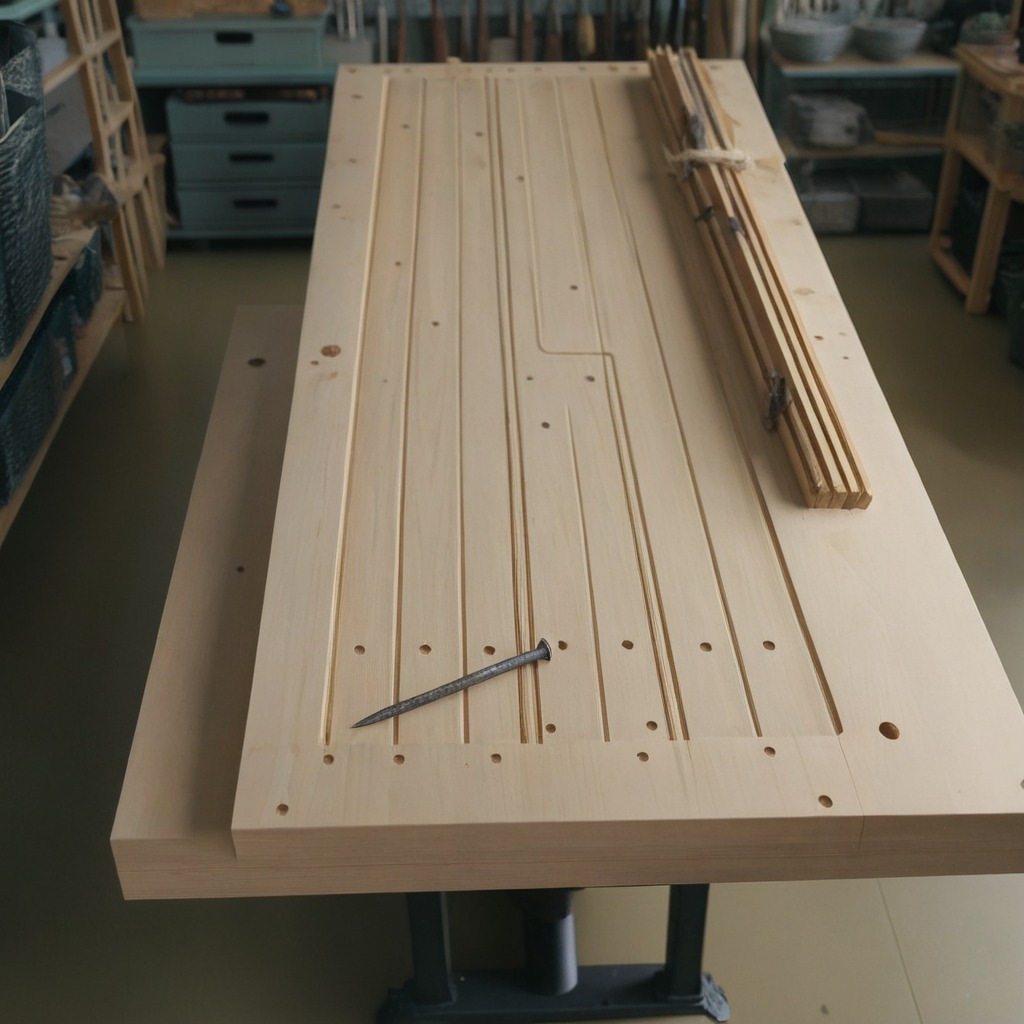
An iron nail is lying on the workbench.